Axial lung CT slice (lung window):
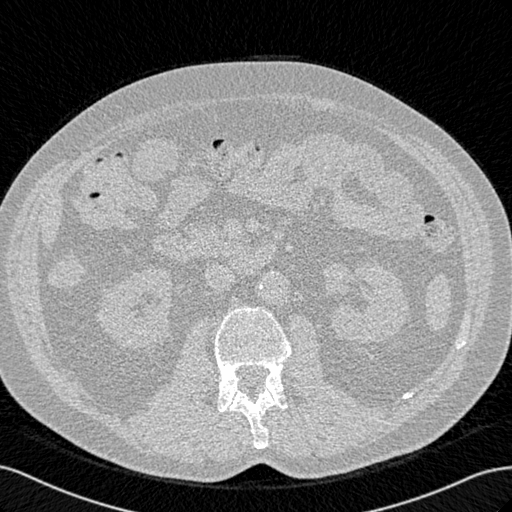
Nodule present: no